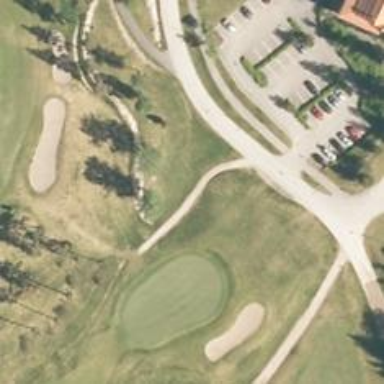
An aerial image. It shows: Pathway for golfing.